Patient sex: M
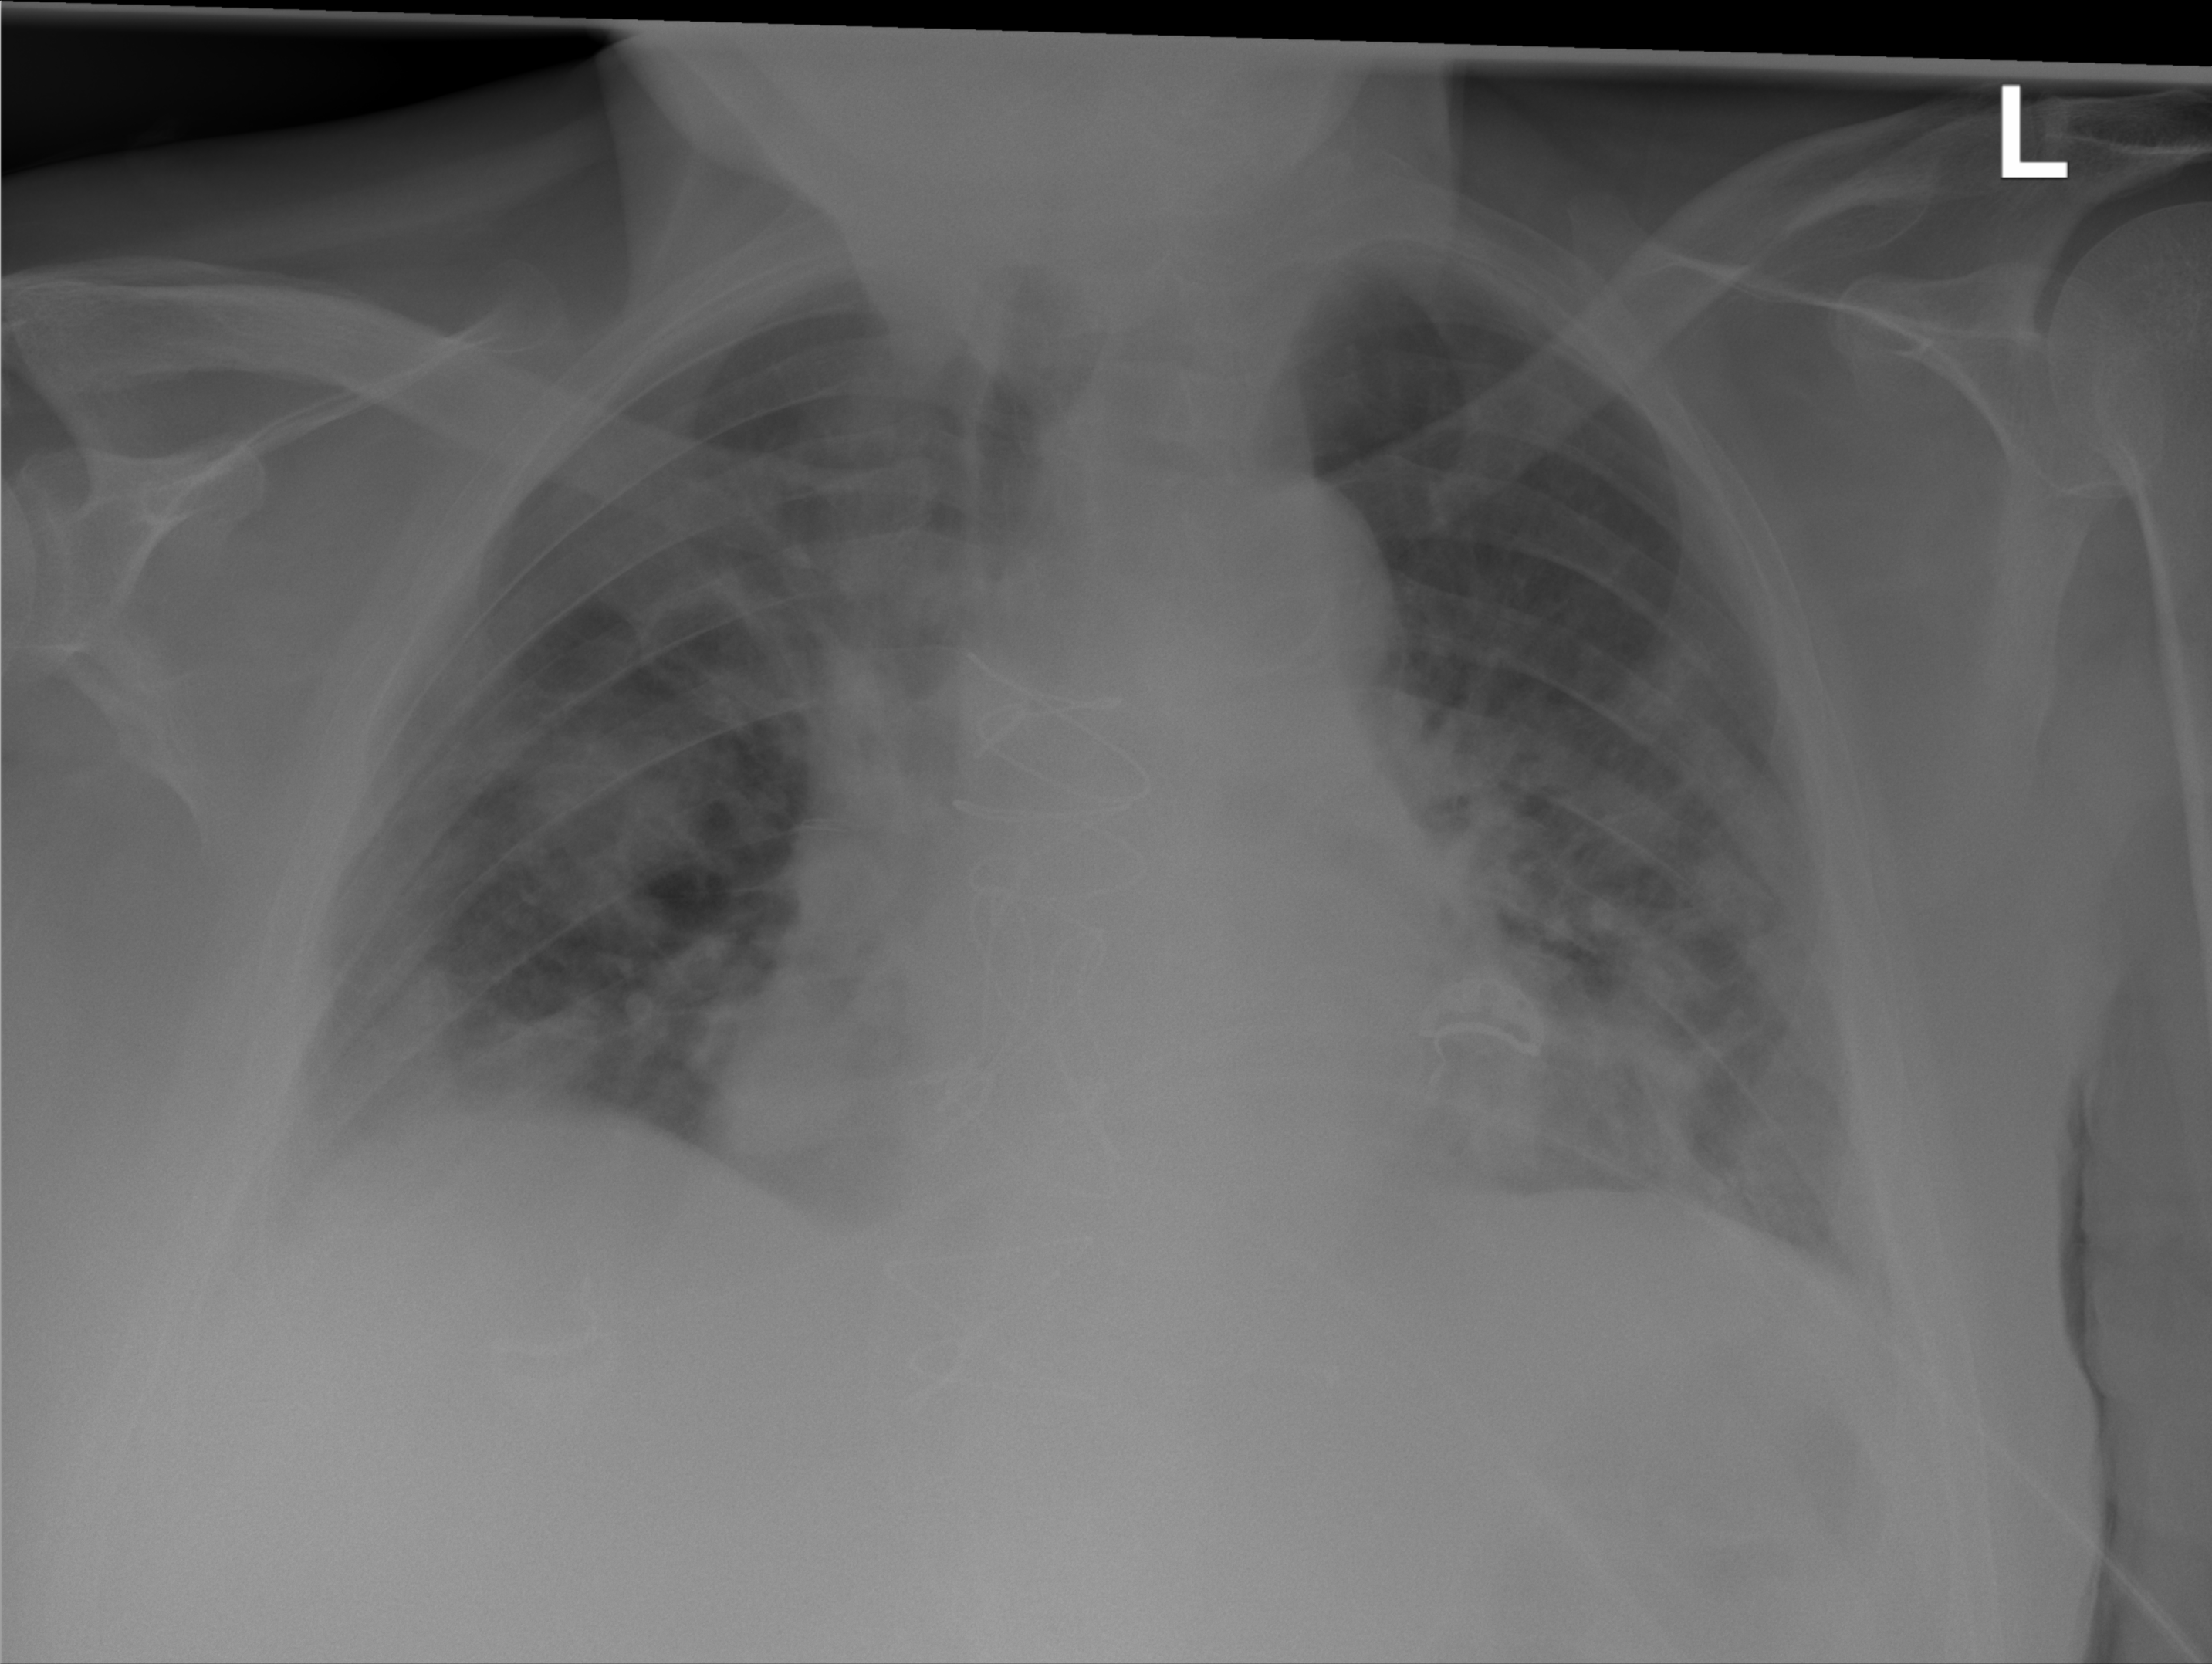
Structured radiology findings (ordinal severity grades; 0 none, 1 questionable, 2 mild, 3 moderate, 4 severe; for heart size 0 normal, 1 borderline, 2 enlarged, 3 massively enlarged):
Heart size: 2
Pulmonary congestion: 1
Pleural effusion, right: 2
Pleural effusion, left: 2
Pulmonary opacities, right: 3
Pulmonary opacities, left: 3
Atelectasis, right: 2
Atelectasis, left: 2